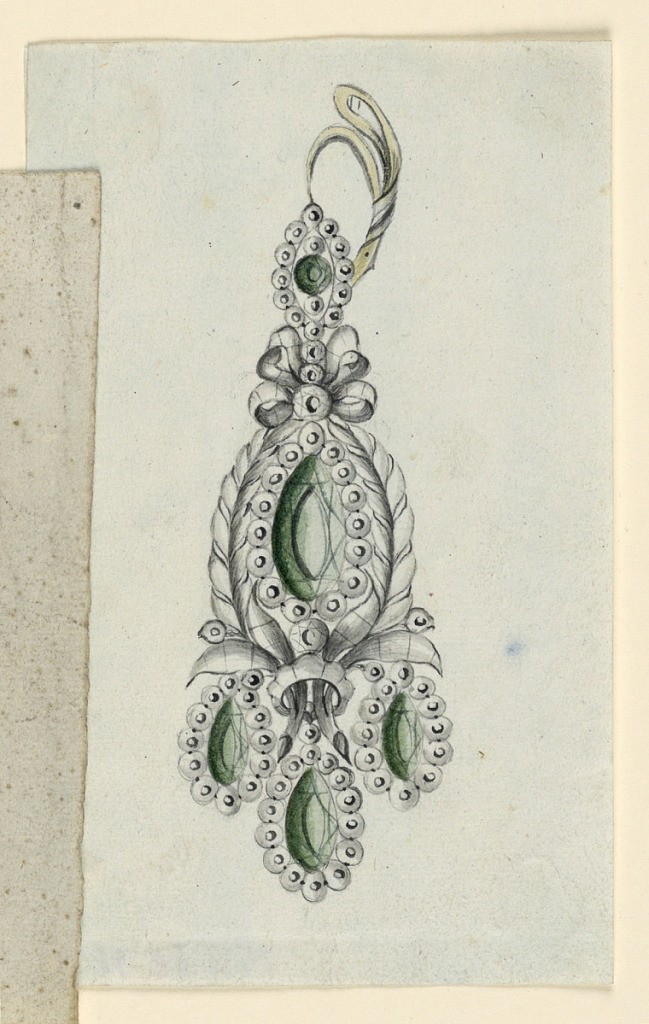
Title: Design for an Earring
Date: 1820–30
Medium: Pen and black ink, brush and gray, green, yellow watercolor on light green paper
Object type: Drawing
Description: Jewelry design for an earring. A ring with two slopes, a pointed oval fastened to it. Below it a knot on top of an oval green diamond, framed by a row of beads and two laurel branches which are fastened below by a ring. Hanging are three drops: green diamonds with a framing row of beads.